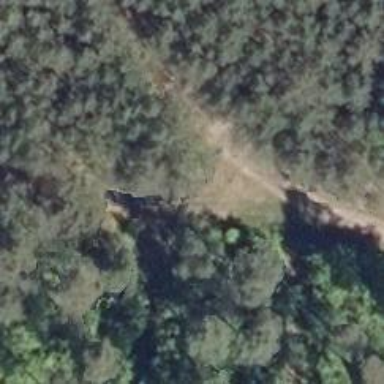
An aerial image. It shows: Grassy track road with grade 4 track type.